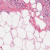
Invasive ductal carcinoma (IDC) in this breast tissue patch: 1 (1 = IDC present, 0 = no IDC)